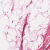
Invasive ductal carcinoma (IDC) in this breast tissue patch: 0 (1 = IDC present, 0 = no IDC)